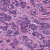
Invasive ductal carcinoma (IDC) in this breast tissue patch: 1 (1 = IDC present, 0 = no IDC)